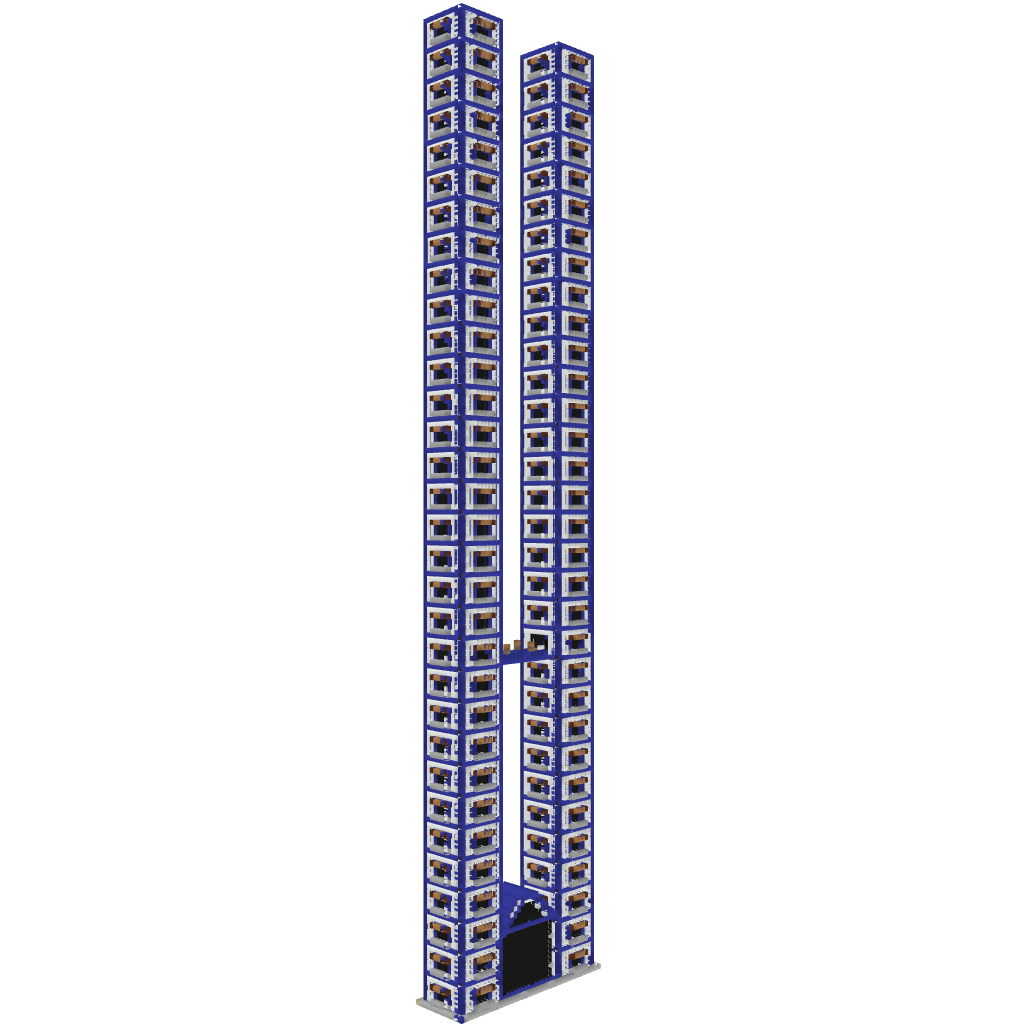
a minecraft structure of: skyscraper